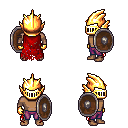
a pixel art fantasy rpg character, male body template, human, dark skin, red tattered cape, magenta pants, light blonde long mohawk hairstyle, gold helm, gold gloves, shield, four views (front, back, left, right), 2x2 character sprite sheet, small pixel art, hard edges, no anti-aliasing